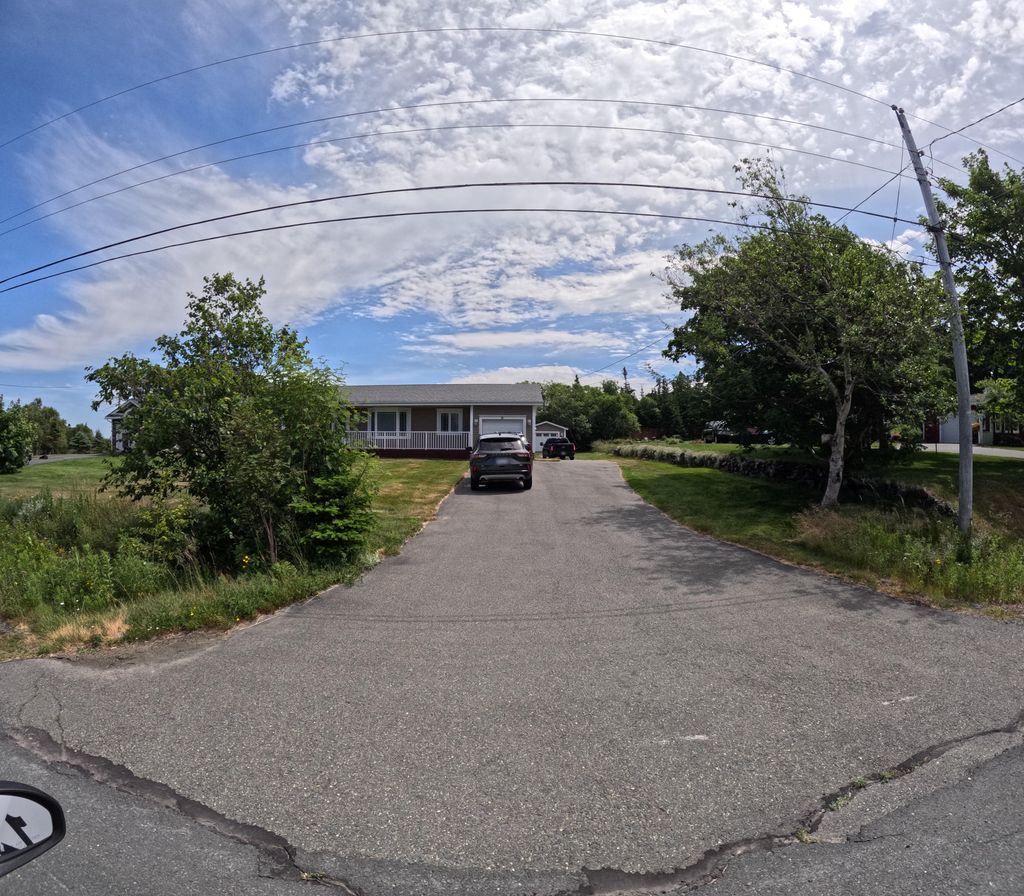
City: st_johns